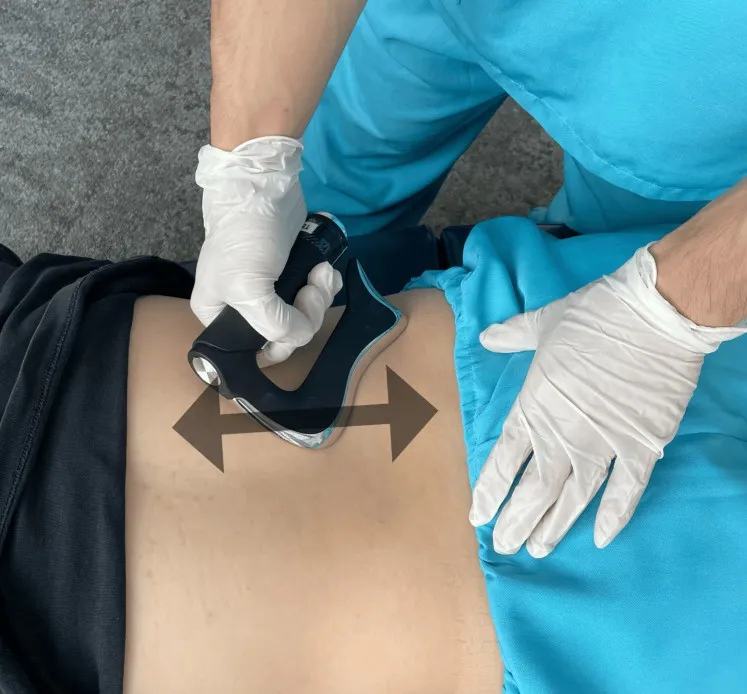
Instrument-Assisted Soft Tissue Mobilization (IASTM) technique. IASTM involves specialized tools to detect and treat fascial restrictions, reducing muscle tightness and inflammation around the lumbar area. .
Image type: medical_photograph (skin_photograph)